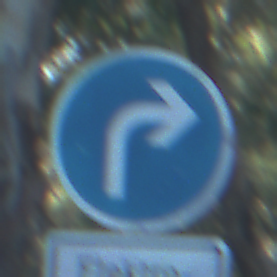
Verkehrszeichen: VorgeschriebeneFahrtrichtungRechts
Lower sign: BesondereFahrzeugeUndTransportgueter11
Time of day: MorningAfternoon
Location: Outdoor (Nature)
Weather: Clear
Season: NotSpecified
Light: Natural